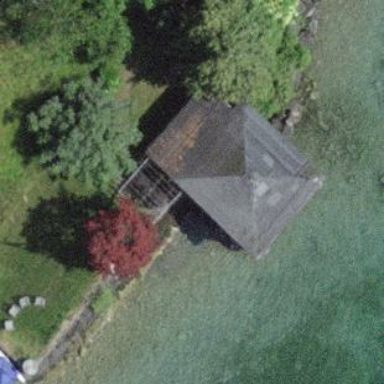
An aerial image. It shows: Boathouse building.